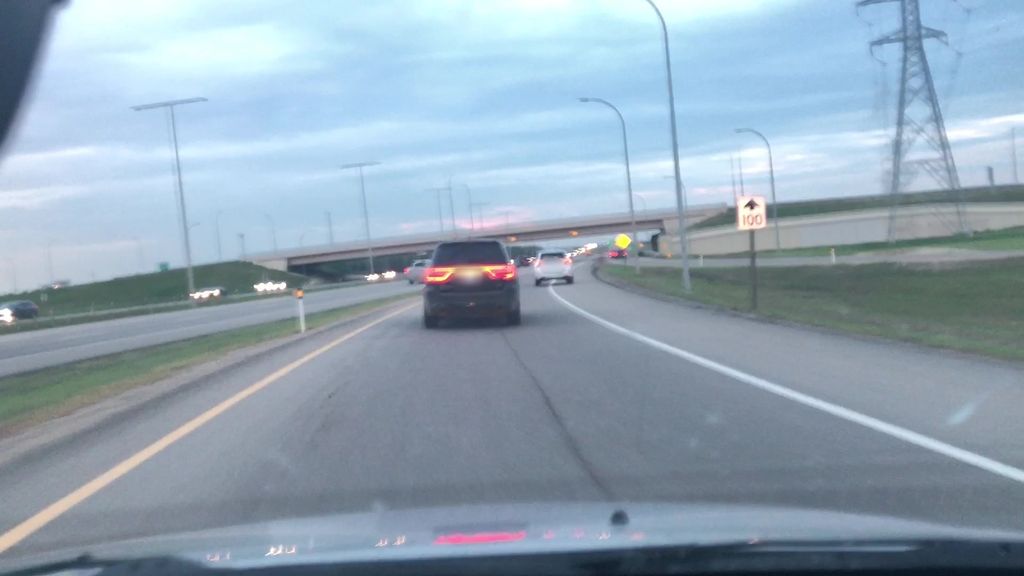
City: edmonton